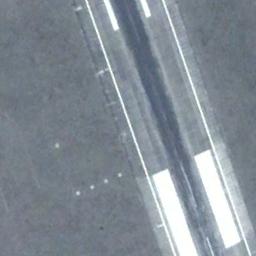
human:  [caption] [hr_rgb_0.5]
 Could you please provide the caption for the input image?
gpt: The grass is on either side of the runway .

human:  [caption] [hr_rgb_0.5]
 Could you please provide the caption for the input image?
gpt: The runway goes through the lawn and several touchdown zone markings and aiming point markings are on the runway .

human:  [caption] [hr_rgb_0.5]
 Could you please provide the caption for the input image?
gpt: There is a green lawn next to the runway, With white dashes of varying thickness on the runway .

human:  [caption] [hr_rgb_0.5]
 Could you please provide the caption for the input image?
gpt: The runway is on the bare land .

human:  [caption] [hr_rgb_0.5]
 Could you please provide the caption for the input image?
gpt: There are green meadows beside the runway with white marks .